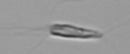
Label: Chrysochromulina